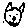
Label: cat